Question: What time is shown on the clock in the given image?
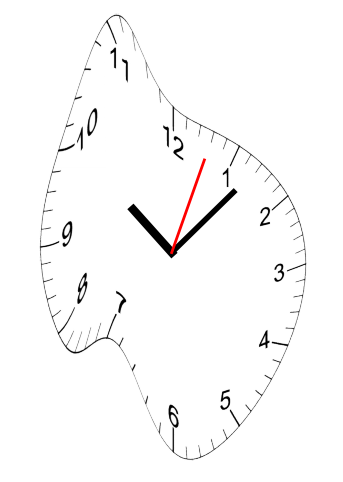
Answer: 10:07:03